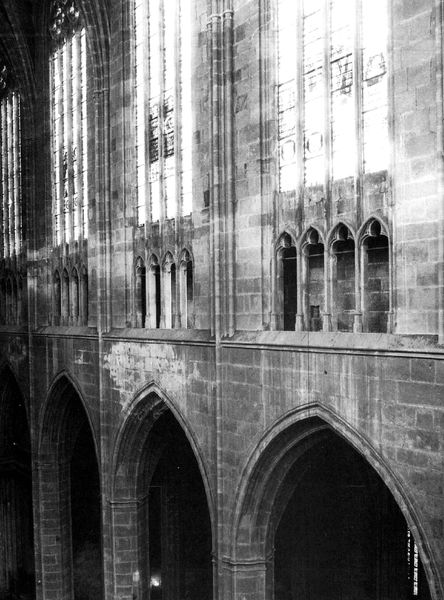
Titel: Kathedrale St-Just-et-St-Pasteur in Narbonne
Standort: Narbonne (EU - F)
Schlagwörter: fenster, glas, grau, licht, nacht, schwarz, weiss, wand, stein, steine, kirche, gotik, bogen, mauer, ausdruck, beleuchtung, detail, foto, fotografie, bögen, arkade, gewölbe, buch, torbogen, dom, schwarzweiß, flur, kathedrale, gemäuer, glasfenster, glasmalerei, gotisch, spitzbogen, spitzbögen, scharz-weiss, romanik, gemauert, außenaufnahme, kirchengang, lichtausfall, romaa